Field crop: maize
Growth stage: 1
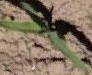
Species: maize